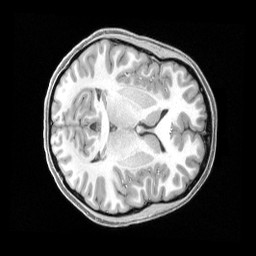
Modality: T1w
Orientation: axial
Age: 77
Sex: female
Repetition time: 2.4 s
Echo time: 0.00222 s